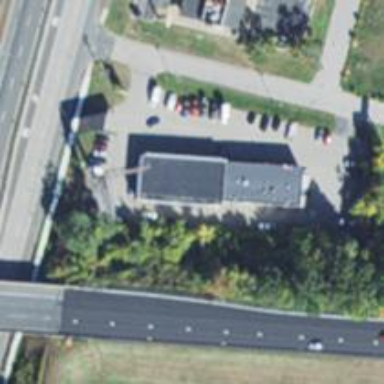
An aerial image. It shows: Car rental facility.